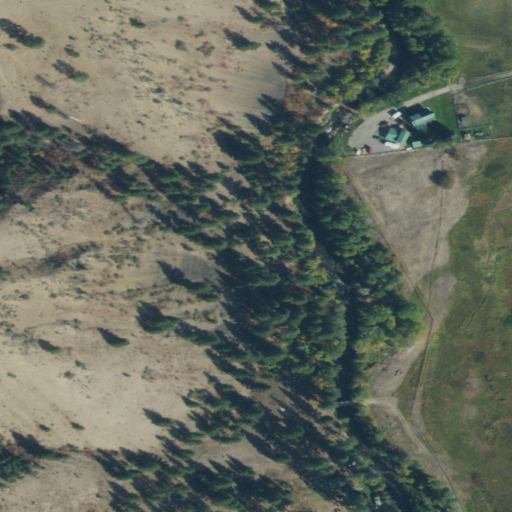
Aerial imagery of valley in Idaho named Roske Gulch containing shrub, evergreen forest, herbaceous wetlands, pasture, grassland, and open development